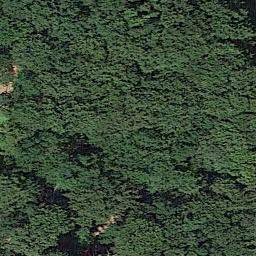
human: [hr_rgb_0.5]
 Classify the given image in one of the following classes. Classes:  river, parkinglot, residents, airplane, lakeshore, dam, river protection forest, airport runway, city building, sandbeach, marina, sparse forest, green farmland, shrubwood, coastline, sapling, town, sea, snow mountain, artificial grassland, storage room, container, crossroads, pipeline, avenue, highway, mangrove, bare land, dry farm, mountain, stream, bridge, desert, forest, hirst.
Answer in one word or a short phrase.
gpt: forest